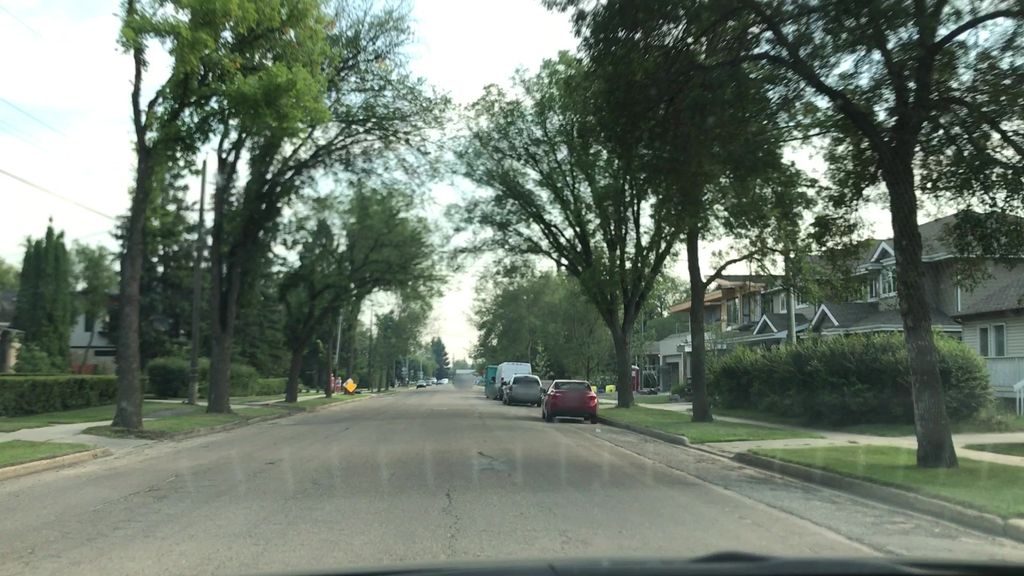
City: edmonton